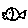
Label: fish